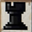
Piece: bR